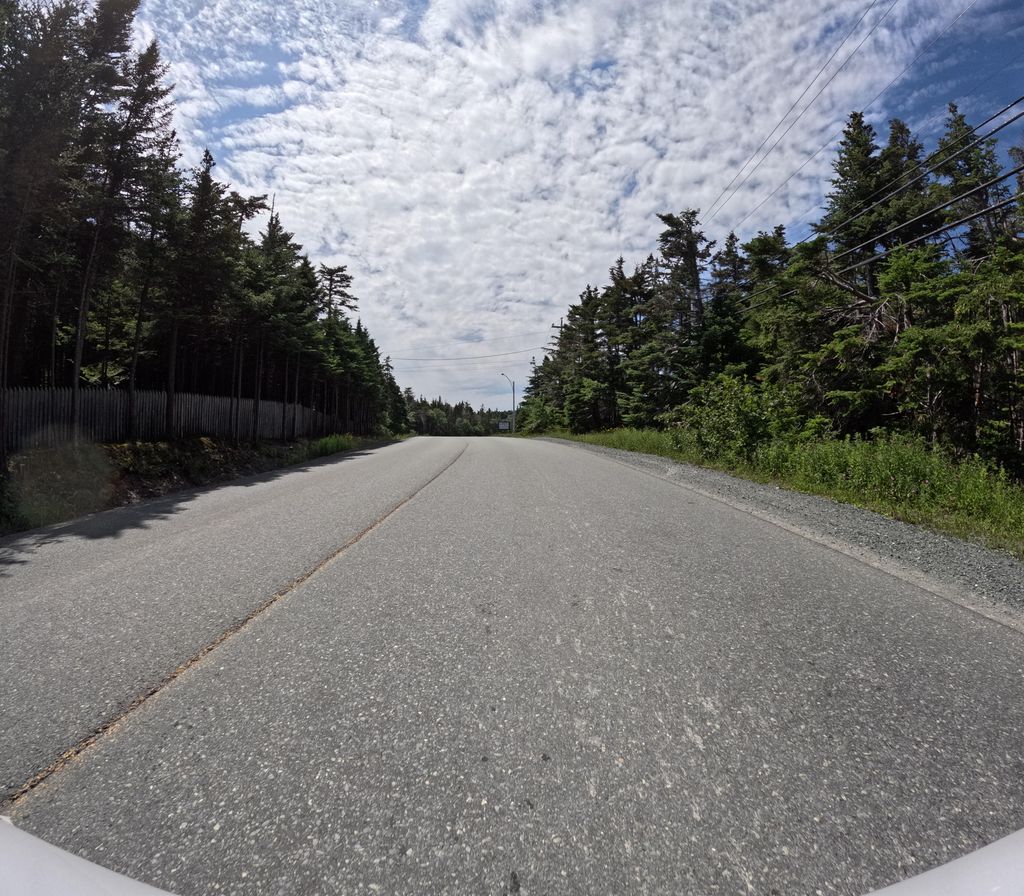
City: st_johns